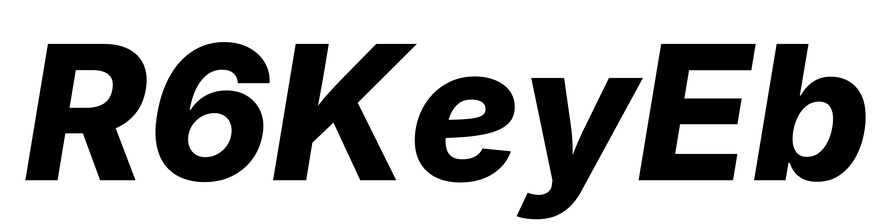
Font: Inter-Italic_ExtraBold_Italic